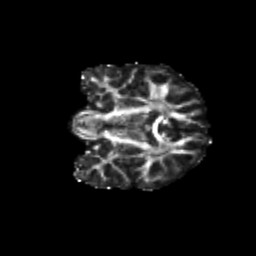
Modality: FA
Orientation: coronal
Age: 14
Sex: male
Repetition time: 9.5 s
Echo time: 0.089 s